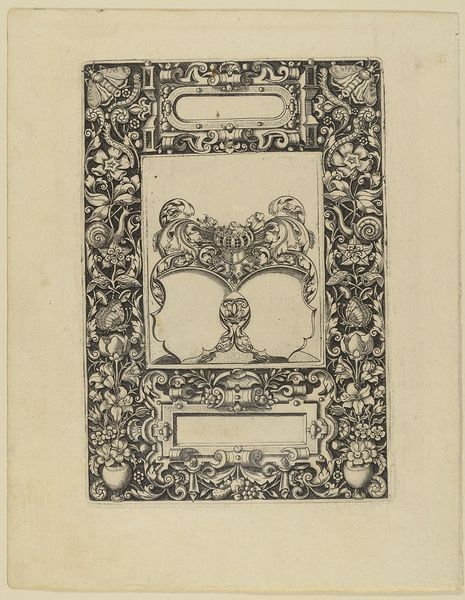
Titel: Umrahmung mit Wappen
Künstler: Theodor de Bry
Standort: Hamburg
Institution: Museum für Kunst und Gewerbe Hamburg
Schlagwörter: blume, symbol, frucht, vase, papier, grafik, graphik, kartusche, ornamente, verzierung, fotografie, photographie, panzer, druckgraphik, druckgrafik, stich, helm, schmetterling, girlanden, schnecke, kupferstich, raupe, groteske, wappenschild, rollwerk, gerippt, familienwappen, reproduktionen, blumenornamente, blumengewinde, druckerzeugnisse, behälter, früchte, gastropoda, rüstung, ornamentstich, vorlageblätter, schweifgroteske